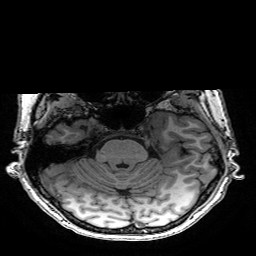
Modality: T1w
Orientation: coronal
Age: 63
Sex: female
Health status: healthy
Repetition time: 2.53 s
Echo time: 0.0034 s